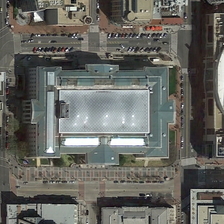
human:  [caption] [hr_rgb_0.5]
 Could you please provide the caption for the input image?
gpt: the center is surrounded by dark green trees .

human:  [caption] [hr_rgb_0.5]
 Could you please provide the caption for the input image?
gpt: so many cars are there .

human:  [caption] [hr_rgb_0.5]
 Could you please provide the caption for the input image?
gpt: so many buildings are there .

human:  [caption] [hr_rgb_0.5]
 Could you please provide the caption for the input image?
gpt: the center is a red square structure, a total of four layers .

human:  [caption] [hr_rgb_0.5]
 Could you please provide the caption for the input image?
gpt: the center is a red square structure, a total of four layers .